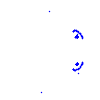
Particle: kaon